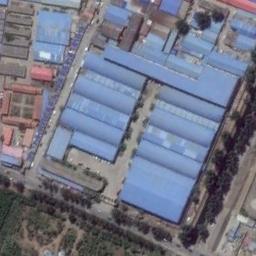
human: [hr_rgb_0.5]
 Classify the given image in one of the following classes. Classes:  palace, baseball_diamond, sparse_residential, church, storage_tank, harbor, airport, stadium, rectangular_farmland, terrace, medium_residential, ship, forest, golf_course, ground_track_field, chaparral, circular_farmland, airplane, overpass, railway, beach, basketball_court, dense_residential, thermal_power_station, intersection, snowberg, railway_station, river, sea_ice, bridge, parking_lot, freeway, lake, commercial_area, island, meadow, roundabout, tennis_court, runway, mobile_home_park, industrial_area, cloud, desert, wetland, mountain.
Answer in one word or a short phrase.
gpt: industrial_area